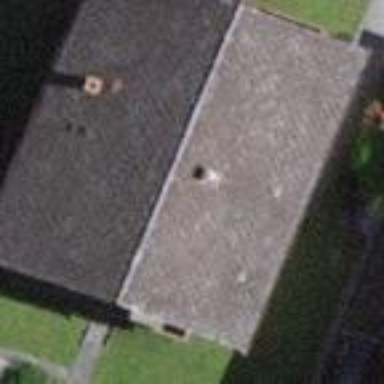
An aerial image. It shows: Detached building.